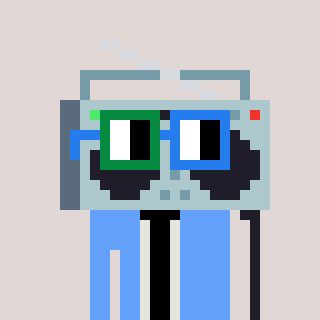
a pixel art character with square green and blue glasses, a boombox-shaped head and a blue-colored body on a warm background